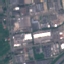
Land use / land cover class: Industrial